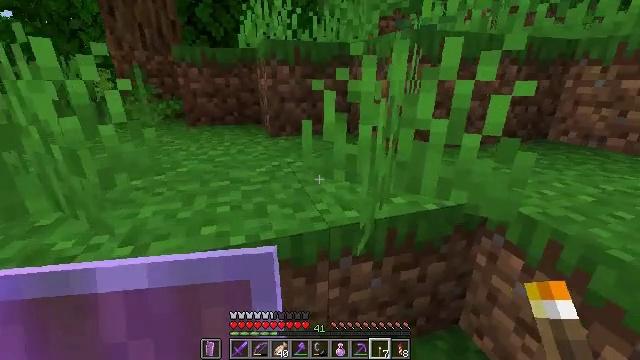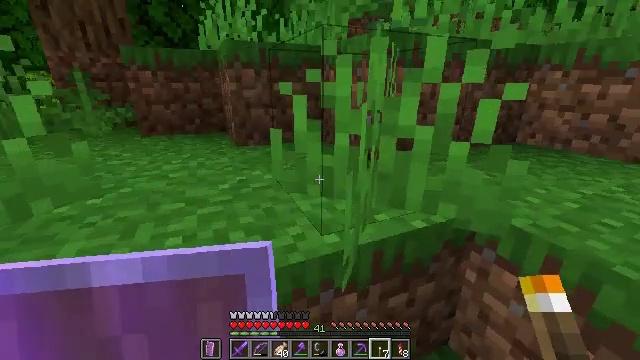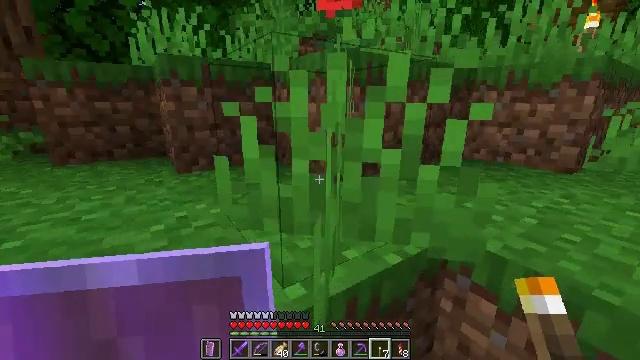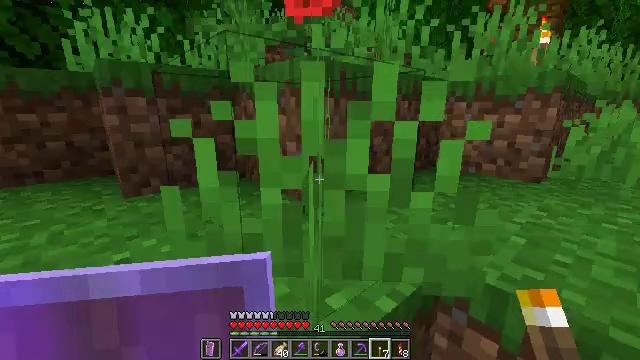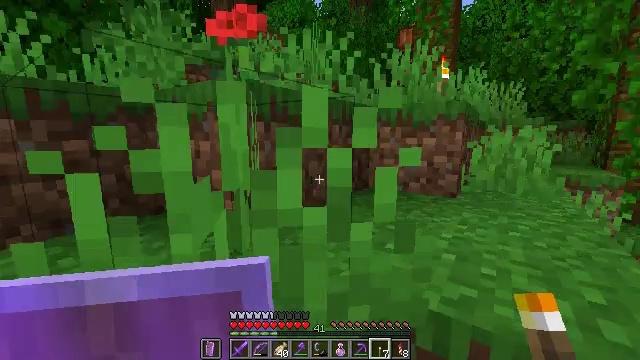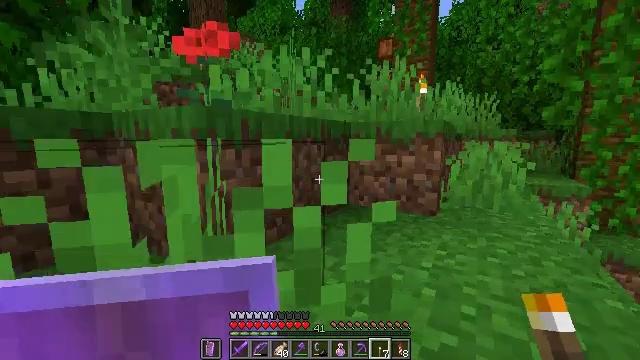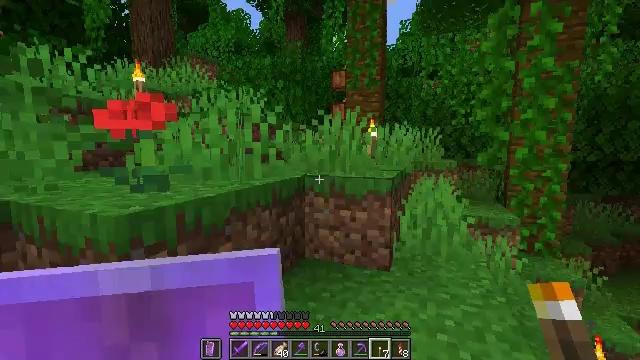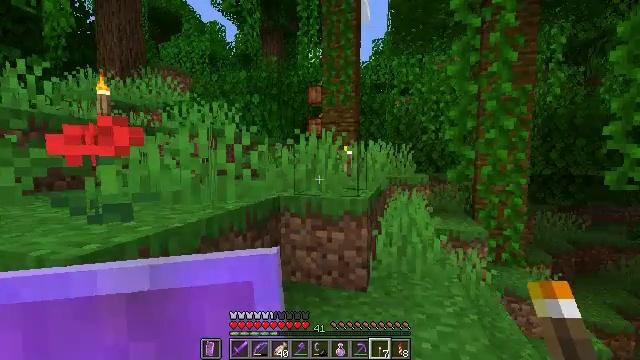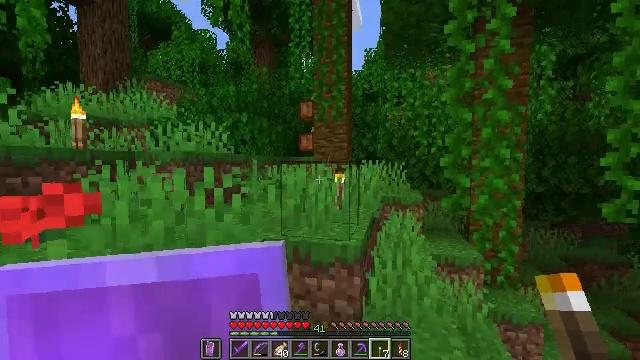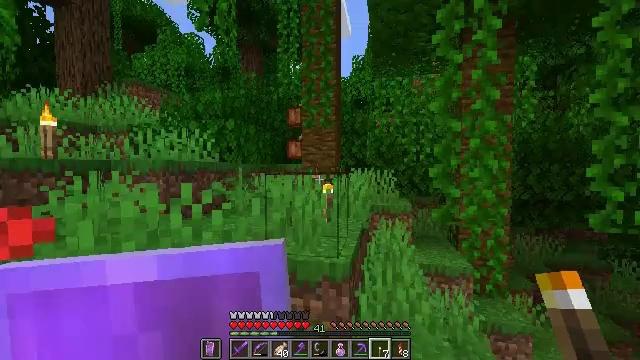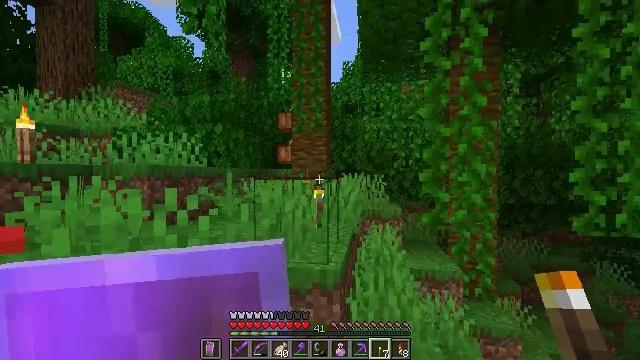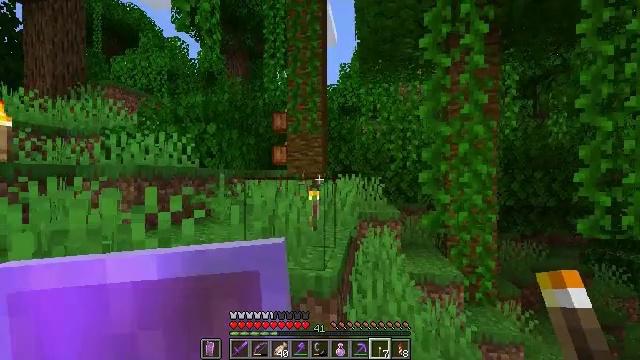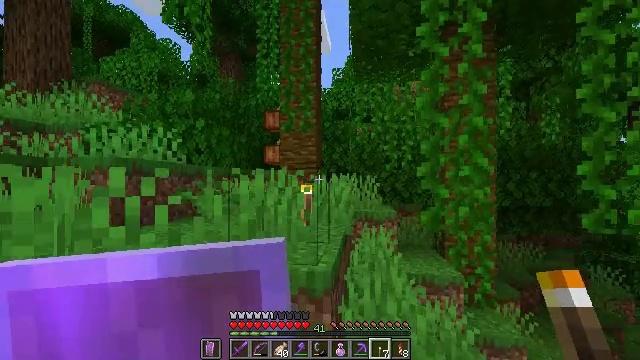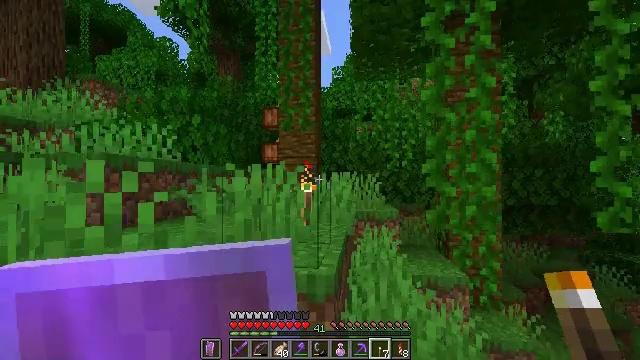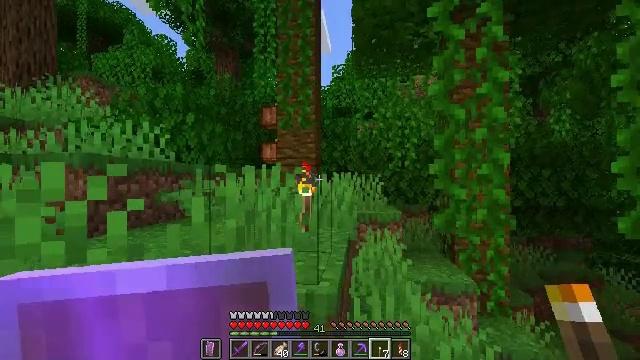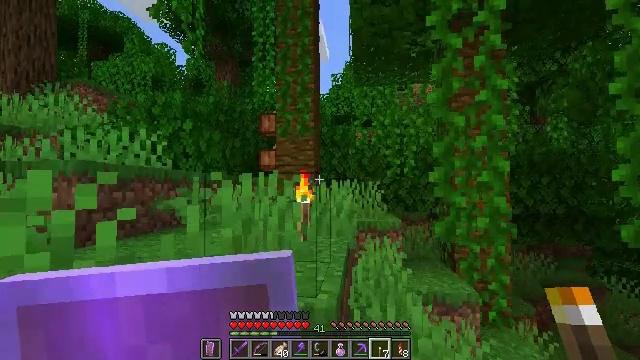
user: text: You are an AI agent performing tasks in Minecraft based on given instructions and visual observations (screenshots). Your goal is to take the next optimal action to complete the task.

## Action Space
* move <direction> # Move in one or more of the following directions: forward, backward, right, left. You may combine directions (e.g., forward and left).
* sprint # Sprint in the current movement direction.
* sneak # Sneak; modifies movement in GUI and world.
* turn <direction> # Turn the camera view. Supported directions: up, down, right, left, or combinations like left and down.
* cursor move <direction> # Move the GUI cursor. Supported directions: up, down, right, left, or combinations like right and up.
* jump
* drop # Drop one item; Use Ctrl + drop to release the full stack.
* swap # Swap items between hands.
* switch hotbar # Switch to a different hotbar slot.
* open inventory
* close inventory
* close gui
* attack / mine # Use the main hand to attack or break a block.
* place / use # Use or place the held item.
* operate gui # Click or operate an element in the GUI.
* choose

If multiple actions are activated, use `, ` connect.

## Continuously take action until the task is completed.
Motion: motion action
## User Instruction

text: Use an axe to chop the jungle log.
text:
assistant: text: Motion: move forward, turn right and up
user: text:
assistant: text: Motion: move forward, turn right and up
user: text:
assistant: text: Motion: move forward, turn right and up
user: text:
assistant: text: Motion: move forward, turn right and up
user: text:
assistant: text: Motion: move forward, turn right, jump
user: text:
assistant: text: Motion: move forward, turn right and up, jump
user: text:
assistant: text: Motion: move forward, turn right and up, jump
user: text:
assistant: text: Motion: move forward, turn right, jump
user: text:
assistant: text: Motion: move forward, turn right and up
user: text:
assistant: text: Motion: move forward, turn right and up
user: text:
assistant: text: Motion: move forward
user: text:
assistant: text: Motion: move forward, turn right and up
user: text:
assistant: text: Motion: move forward
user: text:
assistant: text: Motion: move forward
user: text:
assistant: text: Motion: move forward, turn up
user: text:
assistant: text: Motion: move forward
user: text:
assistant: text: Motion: move forward
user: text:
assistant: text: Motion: turn left
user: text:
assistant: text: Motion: no_op
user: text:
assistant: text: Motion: move forward
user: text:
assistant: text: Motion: move forward
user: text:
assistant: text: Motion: move forward, turn up, jump
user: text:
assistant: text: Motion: move forward, turn right and up, jump
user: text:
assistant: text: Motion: move forward, turn right and up, jump
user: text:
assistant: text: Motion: move forward and move left, turn right and up, jump
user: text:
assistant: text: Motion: move forward and move left, turn right and up
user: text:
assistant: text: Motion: move forward and move left
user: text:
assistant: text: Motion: move forward and move left
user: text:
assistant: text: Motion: move forward and move left
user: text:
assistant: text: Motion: move forward and move left